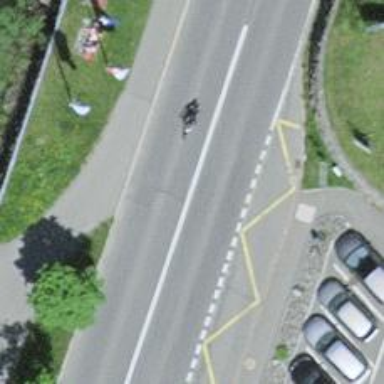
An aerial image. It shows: Bus stop with stop position for public transport.